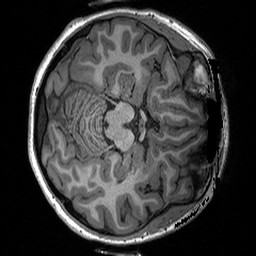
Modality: T1w
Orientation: axial
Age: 23
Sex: female
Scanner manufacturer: siemens
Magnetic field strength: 3 T
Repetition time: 2.3 s
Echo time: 0.00298 s